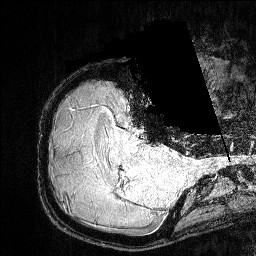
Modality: FLASH
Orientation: axial
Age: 30
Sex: male